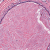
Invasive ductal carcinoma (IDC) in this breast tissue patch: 0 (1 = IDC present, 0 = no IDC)